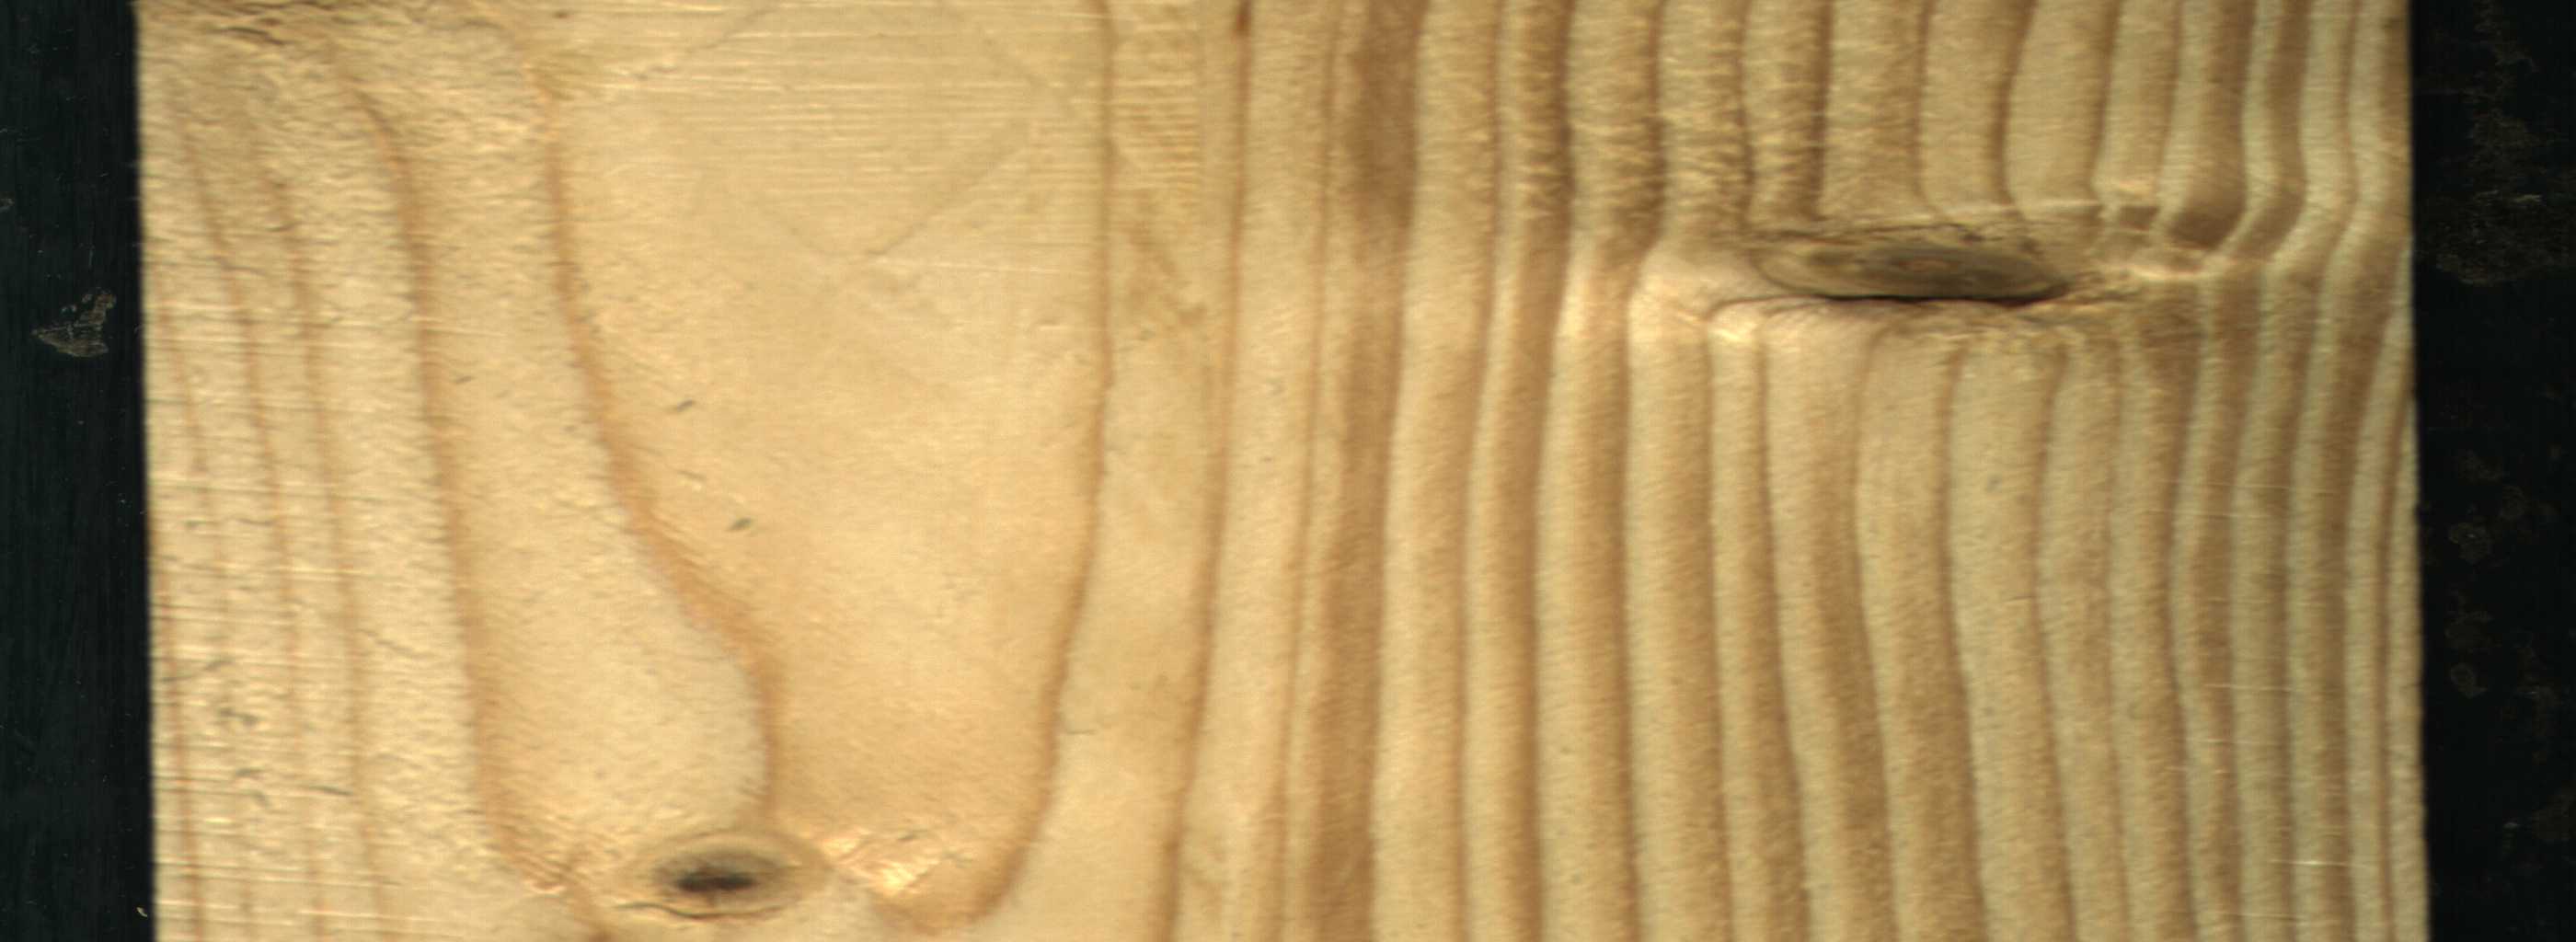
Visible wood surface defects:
Dead_Knot
Live_Knot